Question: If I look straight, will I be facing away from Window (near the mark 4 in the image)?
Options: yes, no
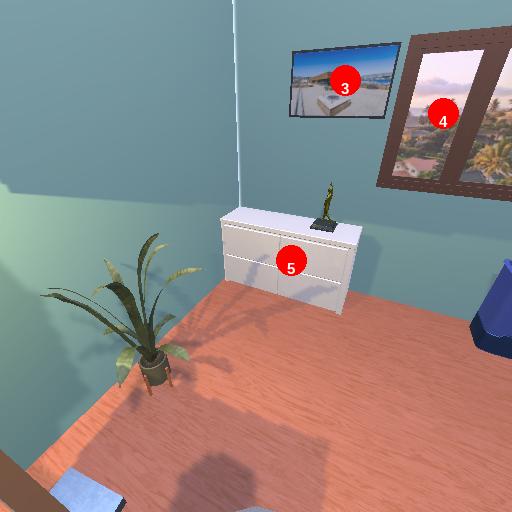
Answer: yes